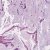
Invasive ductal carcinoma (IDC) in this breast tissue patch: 1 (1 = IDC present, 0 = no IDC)